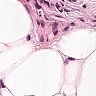
Metastatic tissue present: no